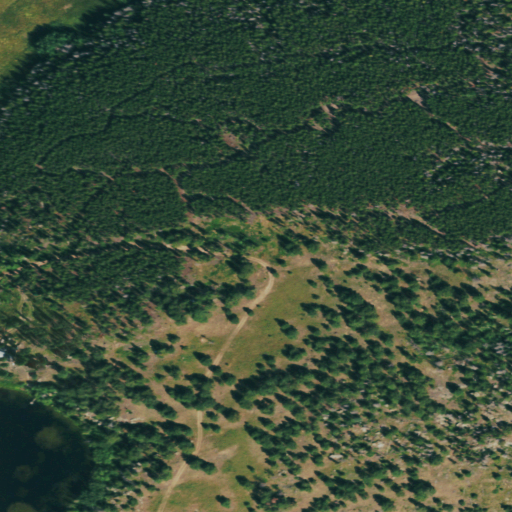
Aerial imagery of mountain in Colorado named Parks Hill containing grassland, evergreen forest, woody wetlands, shrub, deciduous forest, open water, and low intensity development